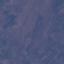
Label: HerbaceousVegetation